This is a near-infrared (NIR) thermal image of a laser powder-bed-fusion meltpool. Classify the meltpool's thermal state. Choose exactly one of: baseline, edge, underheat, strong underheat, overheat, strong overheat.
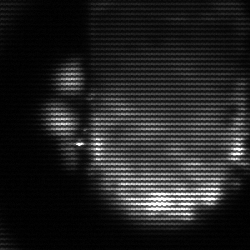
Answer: baseline